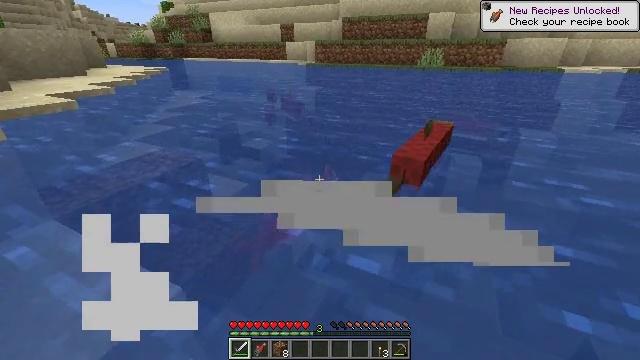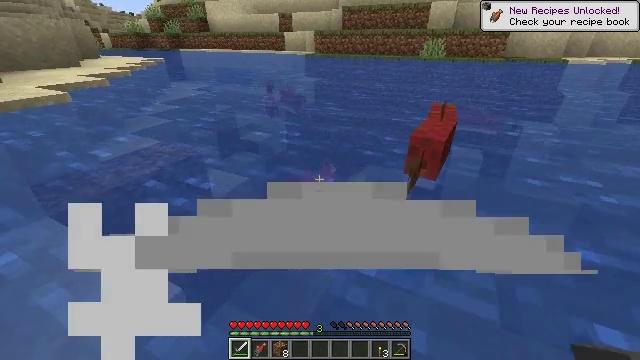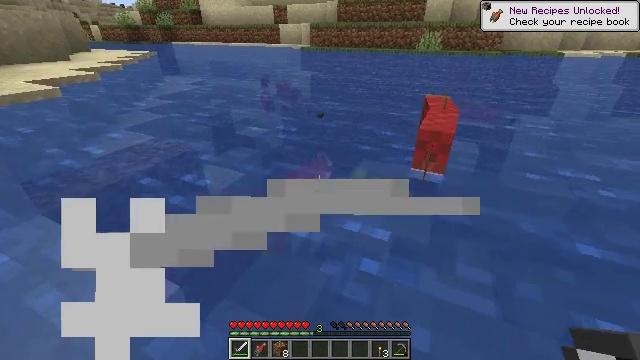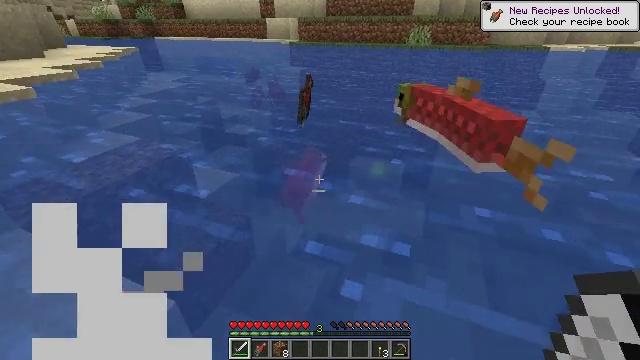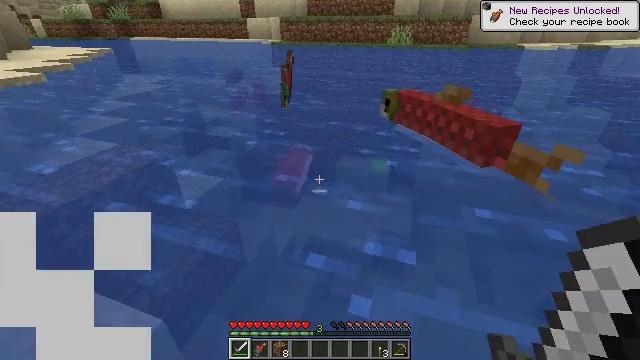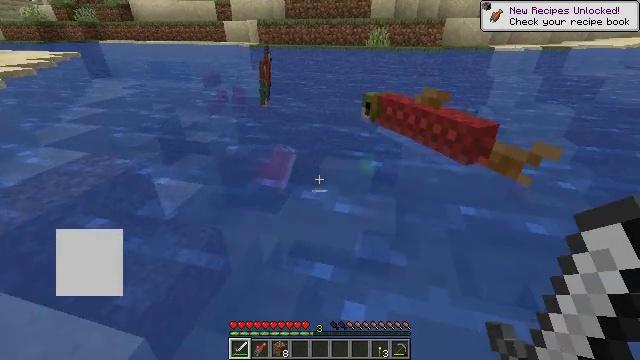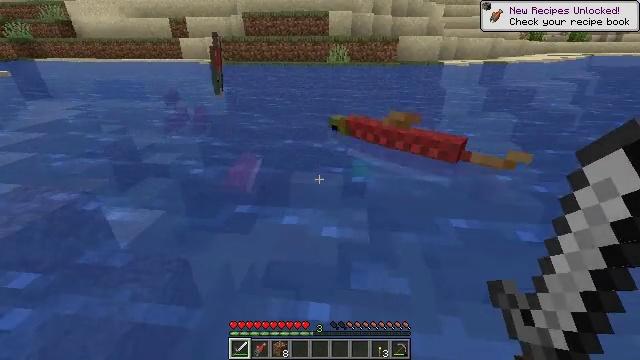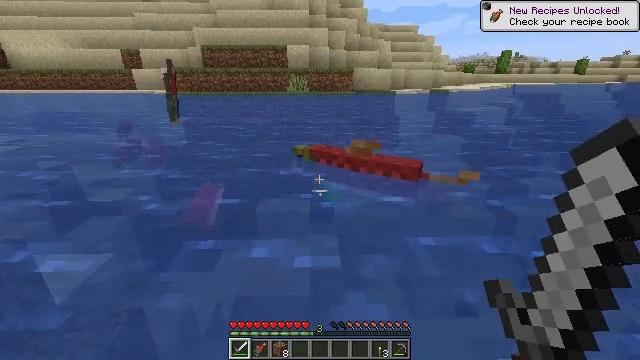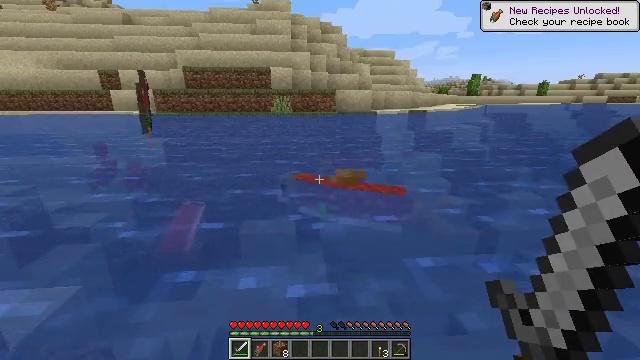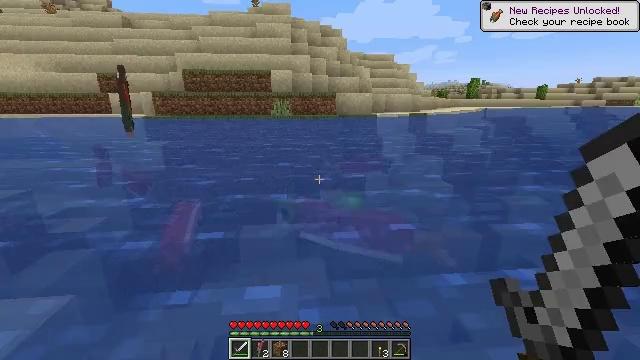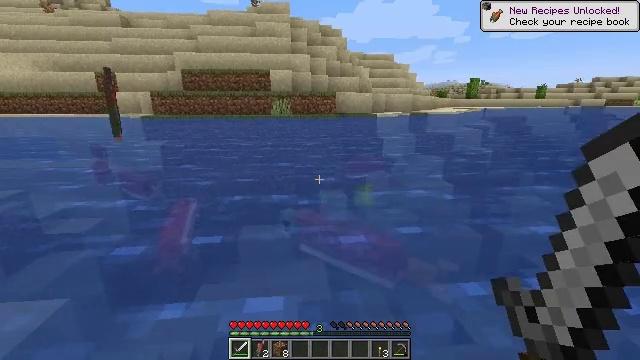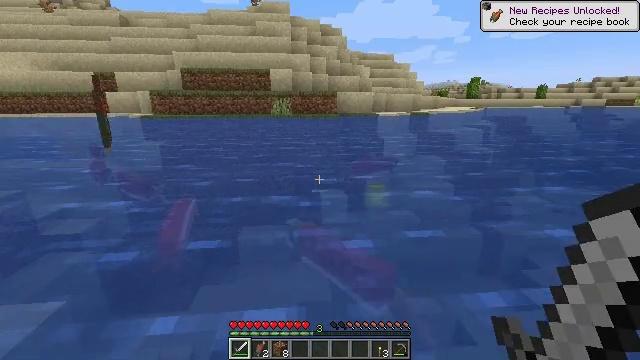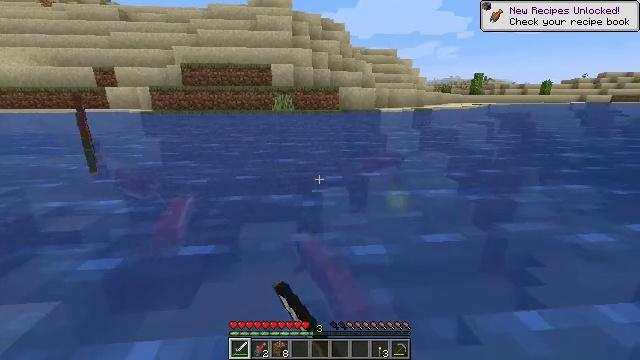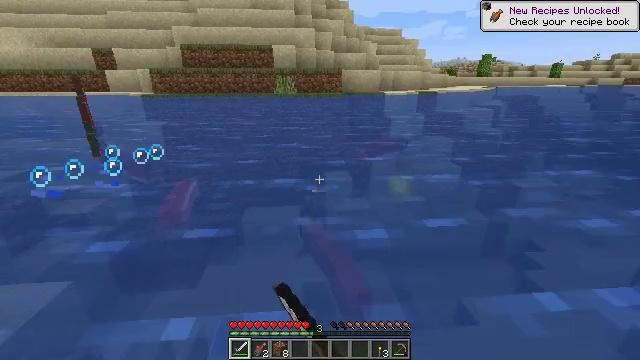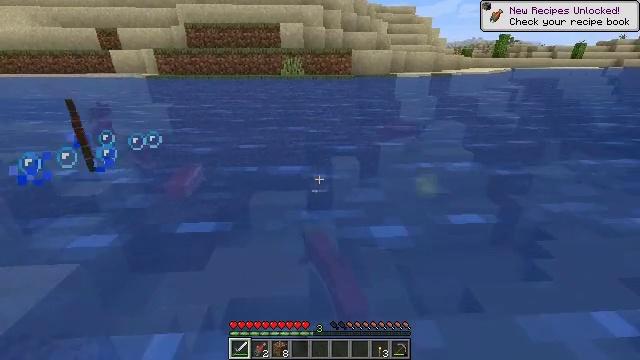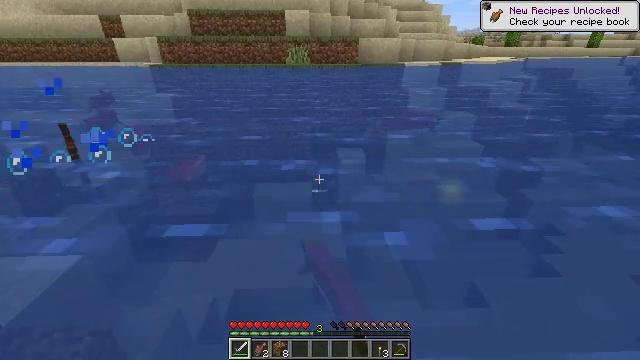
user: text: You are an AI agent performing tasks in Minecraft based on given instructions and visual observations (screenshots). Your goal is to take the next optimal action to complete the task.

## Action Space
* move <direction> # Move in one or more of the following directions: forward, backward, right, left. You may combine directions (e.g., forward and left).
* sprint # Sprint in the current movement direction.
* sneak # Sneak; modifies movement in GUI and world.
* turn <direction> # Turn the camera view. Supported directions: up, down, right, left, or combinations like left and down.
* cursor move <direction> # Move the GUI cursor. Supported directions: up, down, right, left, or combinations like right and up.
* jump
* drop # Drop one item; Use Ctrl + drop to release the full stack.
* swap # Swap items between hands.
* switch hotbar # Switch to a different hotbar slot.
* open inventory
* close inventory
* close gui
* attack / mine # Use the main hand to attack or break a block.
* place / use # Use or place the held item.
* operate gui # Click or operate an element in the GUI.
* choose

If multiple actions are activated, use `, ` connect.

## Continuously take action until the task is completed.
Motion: motion action
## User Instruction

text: Kill aquatic mobs.
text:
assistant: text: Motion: move forward and move left, turn down
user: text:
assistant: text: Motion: move forward and move left, turn down
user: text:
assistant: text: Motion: move forward and move left, turn right
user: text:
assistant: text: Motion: move forward, turn right
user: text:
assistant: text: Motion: move forward, turn right
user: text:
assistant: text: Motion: move forward, turn right and up
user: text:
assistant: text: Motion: move forward, turn right and up
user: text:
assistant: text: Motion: move forward, turn right and up
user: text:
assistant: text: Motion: move forward
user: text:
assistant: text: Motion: move forward
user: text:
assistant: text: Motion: move forward, attack / mine
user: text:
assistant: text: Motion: move forward, attack / mine
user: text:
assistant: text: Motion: move forward, turn down, attack / mine
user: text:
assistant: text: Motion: move forward, turn left and down
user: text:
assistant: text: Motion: move forward, turn left and down
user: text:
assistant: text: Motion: move forward, turn down
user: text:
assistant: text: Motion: move forward, turn left
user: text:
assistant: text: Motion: move forward, turn left
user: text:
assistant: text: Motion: move forward, turn left and up
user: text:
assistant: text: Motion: move forward, turn left and up
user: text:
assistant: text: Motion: move forward, turn left and up
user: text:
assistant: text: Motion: move forward
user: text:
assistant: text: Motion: move forward
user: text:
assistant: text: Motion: move forward, turn right and down
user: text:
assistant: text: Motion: move forward, turn right and down
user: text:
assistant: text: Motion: move forward, turn right and down
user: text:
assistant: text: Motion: move forward, turn right
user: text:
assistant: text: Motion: move forward, turn right and down
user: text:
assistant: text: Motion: move forward, turn right and down
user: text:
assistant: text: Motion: move forward, turn right and down